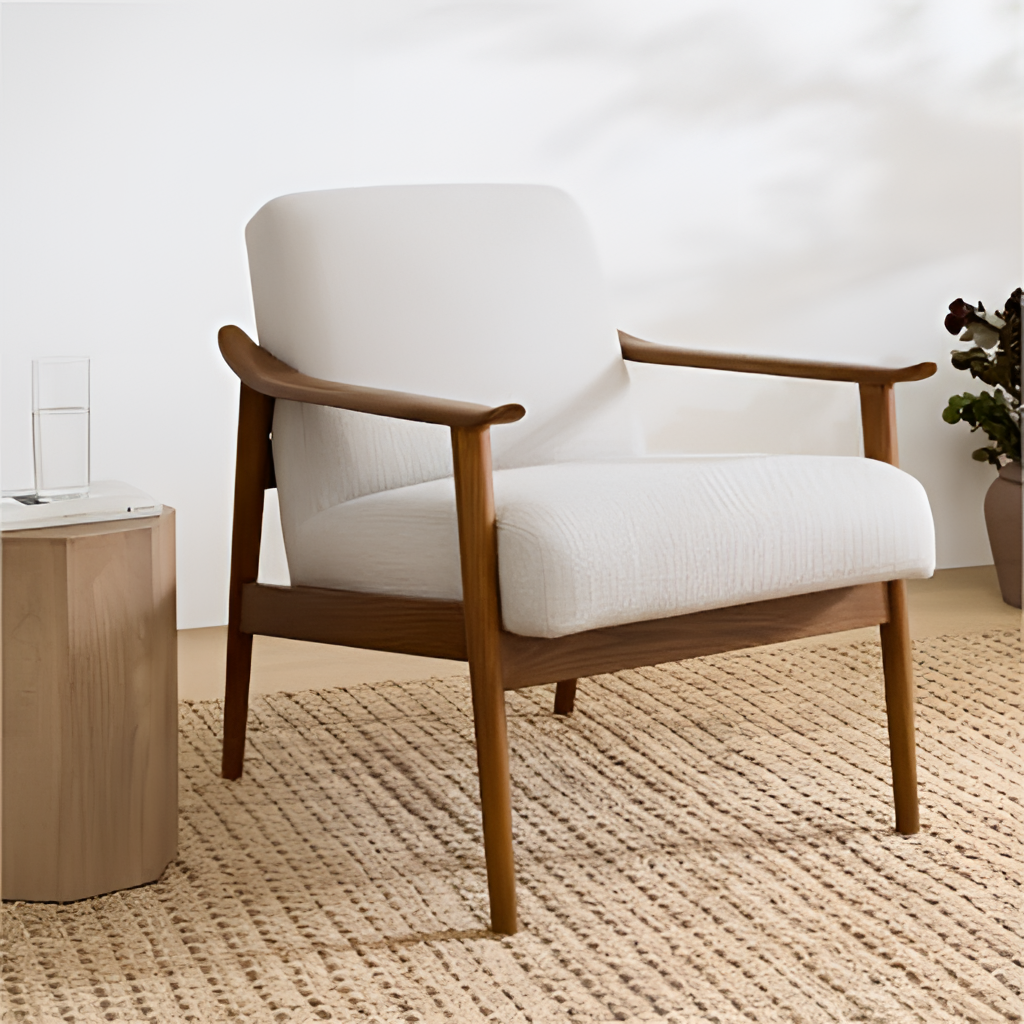
white fabric armchair, living room, jute flooring, with woven pattern, white paint wallpaper, with solid pattern, minimalist